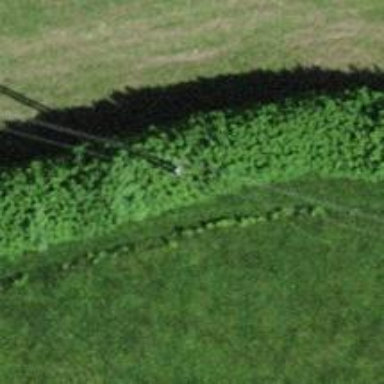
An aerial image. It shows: Power pole.